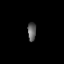
Tissue: prostate
Cell type: T cells
Senescence score: 0.3372
Nuclear area (px): 149
Mean DAPI intensity: 99.872